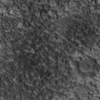
Label: not_dusty